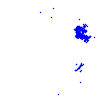
Particle: electron